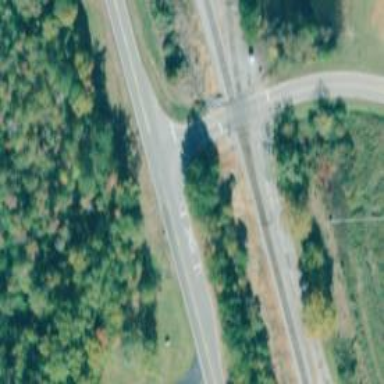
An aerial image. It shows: Asphalt road classified as primary highway.